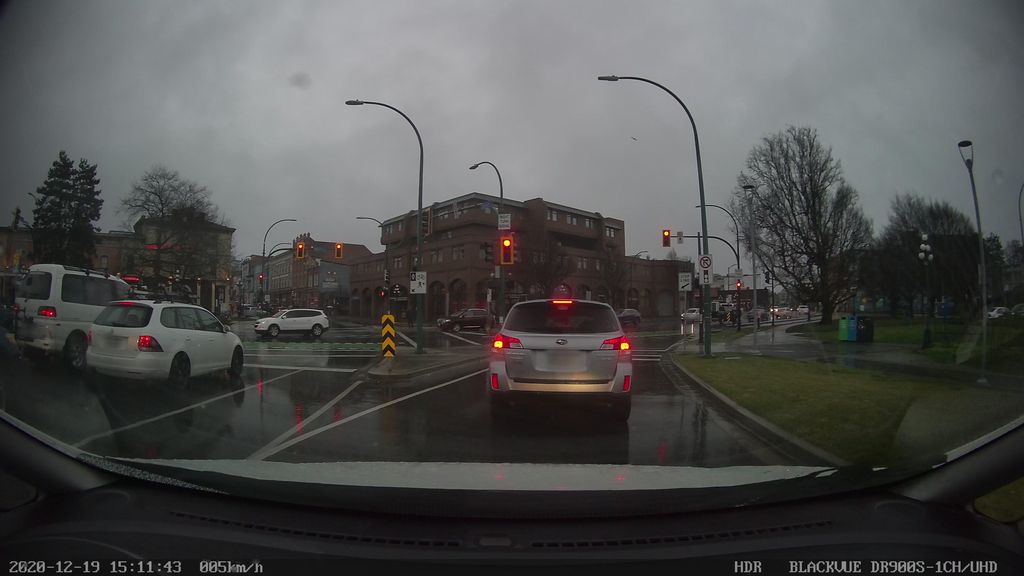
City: victoria